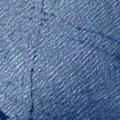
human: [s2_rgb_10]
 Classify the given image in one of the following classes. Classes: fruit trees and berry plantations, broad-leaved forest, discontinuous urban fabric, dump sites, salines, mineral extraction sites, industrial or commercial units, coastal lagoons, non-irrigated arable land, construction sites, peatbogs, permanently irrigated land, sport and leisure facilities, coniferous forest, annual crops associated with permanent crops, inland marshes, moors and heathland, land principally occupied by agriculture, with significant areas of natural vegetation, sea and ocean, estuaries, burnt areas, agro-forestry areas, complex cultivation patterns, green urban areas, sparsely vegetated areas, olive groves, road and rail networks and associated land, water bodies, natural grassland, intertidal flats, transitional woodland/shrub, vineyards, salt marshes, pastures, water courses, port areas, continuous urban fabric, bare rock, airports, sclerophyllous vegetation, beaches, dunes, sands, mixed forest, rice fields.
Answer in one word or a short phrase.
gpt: sea and ocean